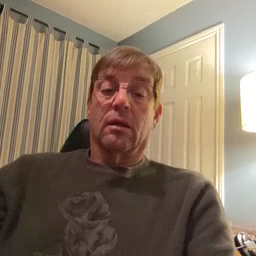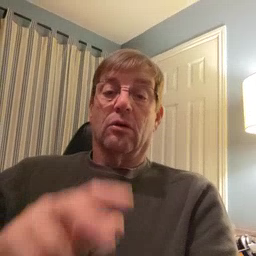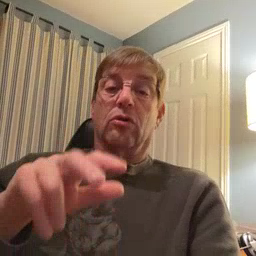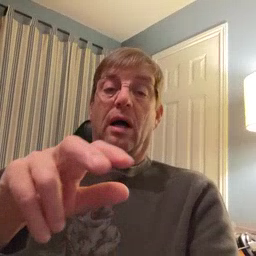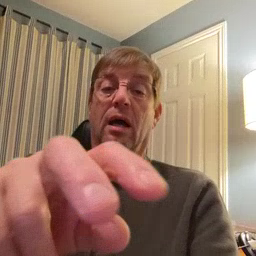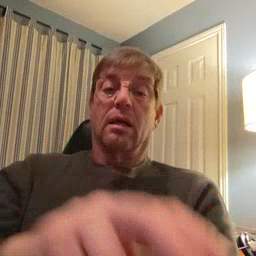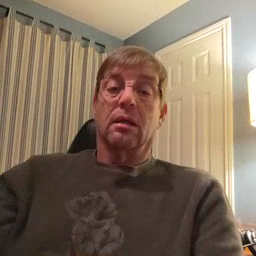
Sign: ride